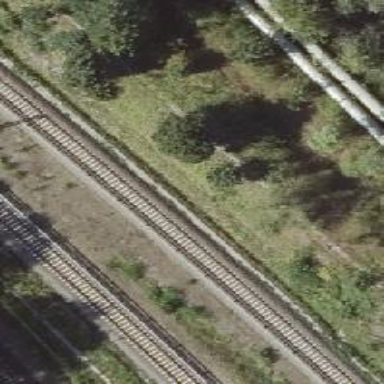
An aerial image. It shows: Electrified light rail railway.